Current action and preconditions to check: path_clear

Your task: For each precondition in the list above, predict whether it will hold at this action.

Consider the current scene as observed from the mobile robot's camera, and analyze the predicted future states of all dynamic agents (e.g., people, animals, vehicles, or any moving entities) within the NEXT SECOND.

IMPORTANT: Only answer "very likely" if you are absolutely certain—based on strong, clear evidence—that a dynamic agent will violate the precondition in the predicted future state. Do NOT answer "very likely" for unlikely, ambiguous, or low-probability risks.

Ask yourself for each precondition: Is there a high probability, with clear and convincing evidence, that the predicted future states of any dynamic agent will interfere with the predicted future state of the currently executing action within the NEXT SECOND, causing that precondition to fail?

Assess the risk level based on these predictions. Use "likely" or "very likely" if motions create a clear risk of interference.

Use "neutral" or "improbable" if agents are nearby but their predicted paths are clearly diverging or non-conflicting.

Failure Risk Categories: "very improbable", "improbable", "neutral", "likely", "very likely"

Answer Format: Output ONLY the probability_of_failure value from these categories: "very improbable", "improbable", "neutral", "likely", "very likely"

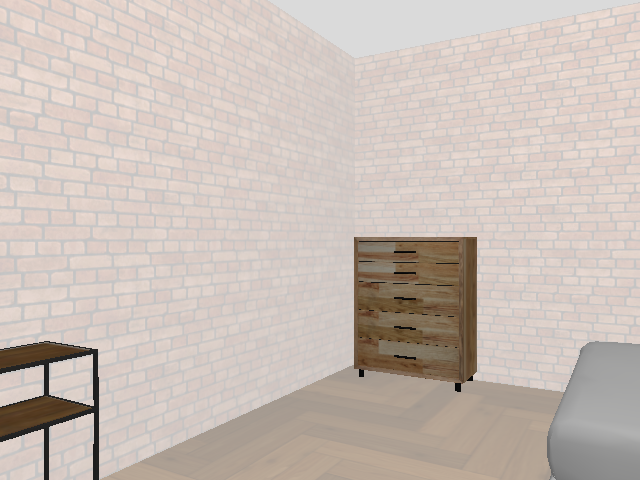

Answer: very improbable